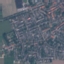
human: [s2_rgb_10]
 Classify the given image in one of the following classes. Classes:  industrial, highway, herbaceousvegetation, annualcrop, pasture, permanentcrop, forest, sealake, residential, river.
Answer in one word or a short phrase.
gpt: Residential